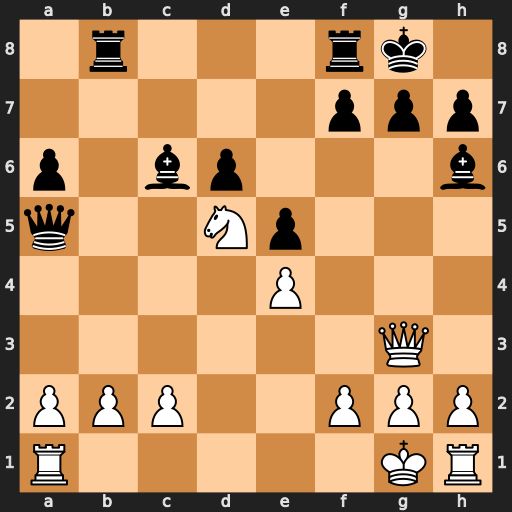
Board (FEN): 1r3rk1/5ppp/p1bp3b/q2Np3/4P3/6Q1/PPP2PPP/R5KR
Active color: w
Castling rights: -
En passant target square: -
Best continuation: Ne7+ Kh8 Nxc6 Qa4 Nxb8